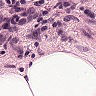
Metastatic tissue present: yes